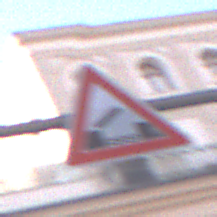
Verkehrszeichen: BeweglicheBruecke
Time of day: SunriseSunset
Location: Outdoor (Urban)
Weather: PartlyCloudy
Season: NotSpecified
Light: Natural